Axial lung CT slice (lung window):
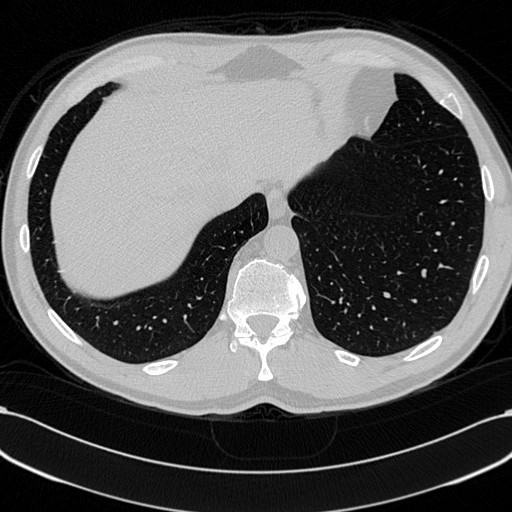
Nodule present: no